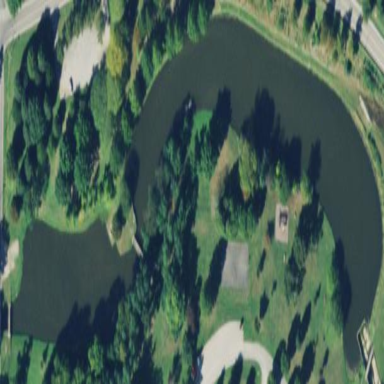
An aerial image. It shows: Pond surrounded by natural water.